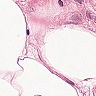
Metastatic tissue present: no